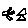
Label: triangle